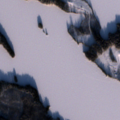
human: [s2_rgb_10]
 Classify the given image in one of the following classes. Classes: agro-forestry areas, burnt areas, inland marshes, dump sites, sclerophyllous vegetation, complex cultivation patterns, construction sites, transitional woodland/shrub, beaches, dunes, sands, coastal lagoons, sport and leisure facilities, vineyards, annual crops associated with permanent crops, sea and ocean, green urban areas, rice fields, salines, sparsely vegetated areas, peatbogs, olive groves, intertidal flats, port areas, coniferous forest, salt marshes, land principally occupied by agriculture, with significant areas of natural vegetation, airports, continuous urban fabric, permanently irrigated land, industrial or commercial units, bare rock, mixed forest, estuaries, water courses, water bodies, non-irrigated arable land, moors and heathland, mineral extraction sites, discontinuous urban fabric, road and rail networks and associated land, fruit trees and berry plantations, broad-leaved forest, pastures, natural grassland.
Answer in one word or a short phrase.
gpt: coniferous forest, mixed forest, water bodies